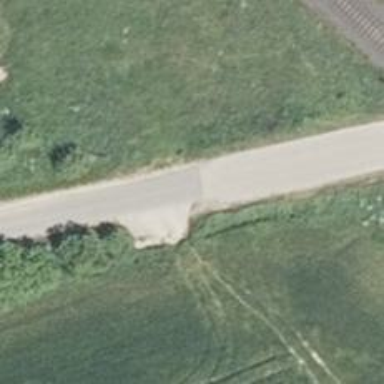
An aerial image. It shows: Unclassified road with asphalt surface.